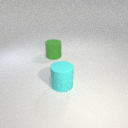
large cyan rubber cylinder in front of large green rubber cylinder